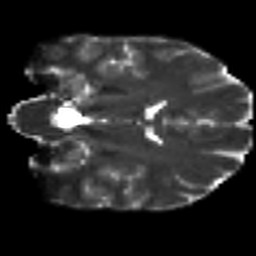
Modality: T2w
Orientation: coronal
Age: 26
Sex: female
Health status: healthy
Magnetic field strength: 3 T
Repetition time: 8.4 s
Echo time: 0.0926 s